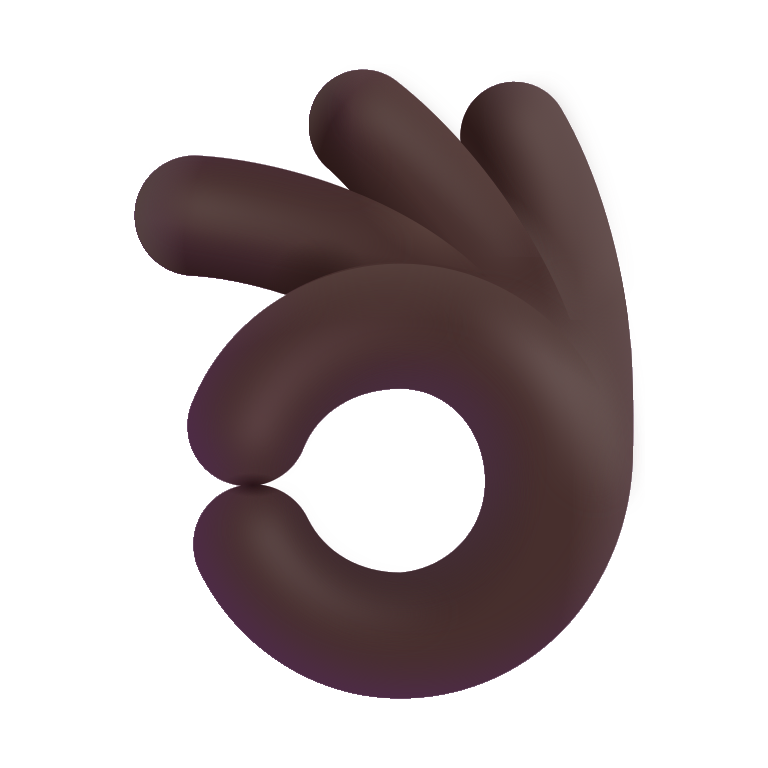
ok hand color dark